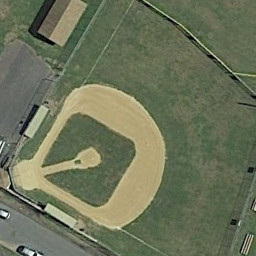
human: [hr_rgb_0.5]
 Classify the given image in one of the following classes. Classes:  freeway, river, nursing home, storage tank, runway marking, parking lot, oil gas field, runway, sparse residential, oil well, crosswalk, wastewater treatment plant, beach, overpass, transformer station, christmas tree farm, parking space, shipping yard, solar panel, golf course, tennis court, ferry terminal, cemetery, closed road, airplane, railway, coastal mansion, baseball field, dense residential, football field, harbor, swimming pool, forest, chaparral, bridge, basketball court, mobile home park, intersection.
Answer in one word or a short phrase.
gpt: baseball field